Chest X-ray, PA view. Patient: 52 years old, sex M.
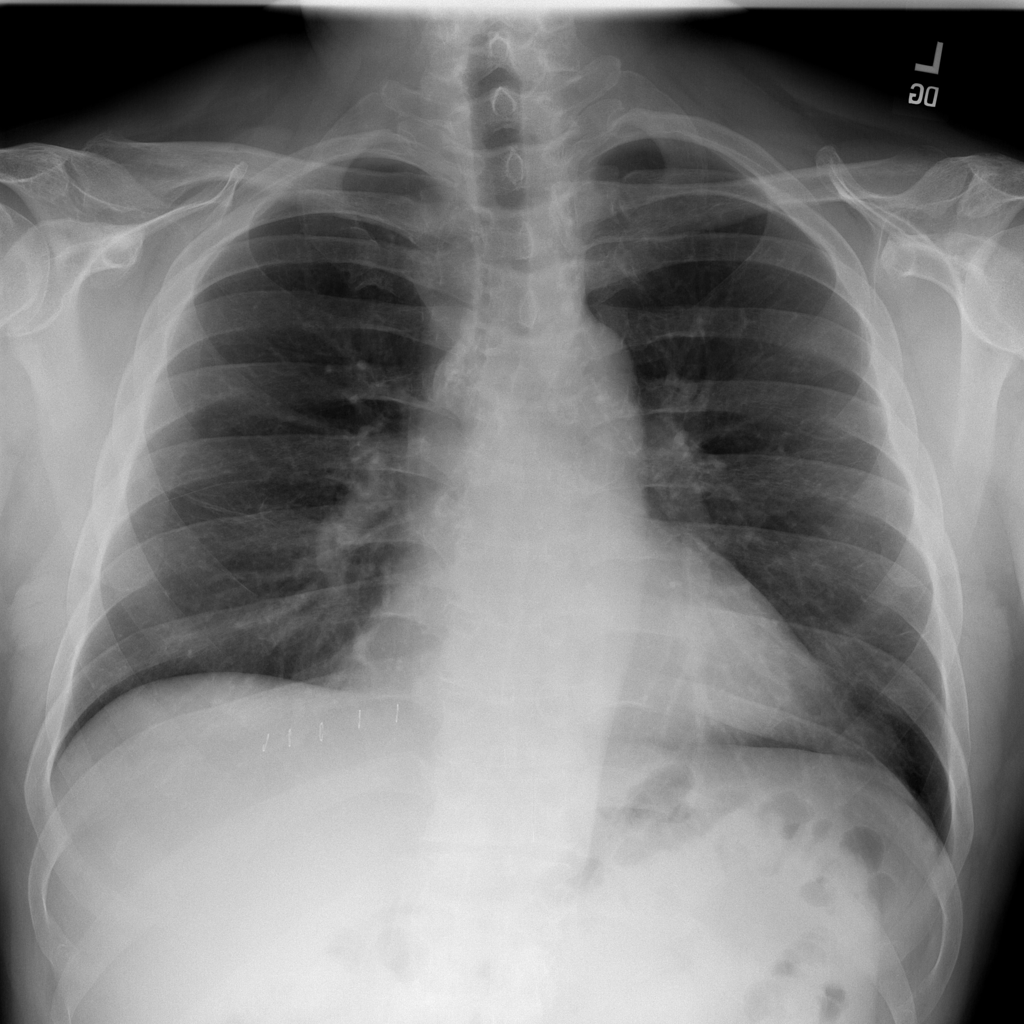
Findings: No Finding